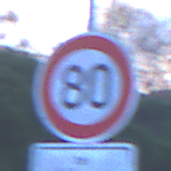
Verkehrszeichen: Geschwindigkeit80
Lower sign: BeiNaesse
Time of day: Dawn
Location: Outdoor (Urban)
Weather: PartlyCloudy
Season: NotSpecified
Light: Natural